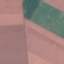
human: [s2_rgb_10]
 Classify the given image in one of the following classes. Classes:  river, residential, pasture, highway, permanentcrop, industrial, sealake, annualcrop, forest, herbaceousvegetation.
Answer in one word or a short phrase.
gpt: AnnualCrop